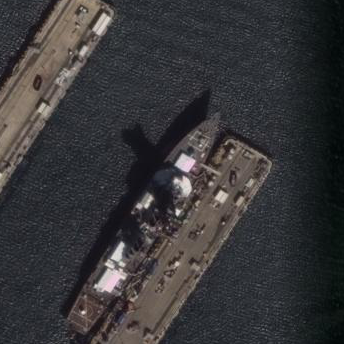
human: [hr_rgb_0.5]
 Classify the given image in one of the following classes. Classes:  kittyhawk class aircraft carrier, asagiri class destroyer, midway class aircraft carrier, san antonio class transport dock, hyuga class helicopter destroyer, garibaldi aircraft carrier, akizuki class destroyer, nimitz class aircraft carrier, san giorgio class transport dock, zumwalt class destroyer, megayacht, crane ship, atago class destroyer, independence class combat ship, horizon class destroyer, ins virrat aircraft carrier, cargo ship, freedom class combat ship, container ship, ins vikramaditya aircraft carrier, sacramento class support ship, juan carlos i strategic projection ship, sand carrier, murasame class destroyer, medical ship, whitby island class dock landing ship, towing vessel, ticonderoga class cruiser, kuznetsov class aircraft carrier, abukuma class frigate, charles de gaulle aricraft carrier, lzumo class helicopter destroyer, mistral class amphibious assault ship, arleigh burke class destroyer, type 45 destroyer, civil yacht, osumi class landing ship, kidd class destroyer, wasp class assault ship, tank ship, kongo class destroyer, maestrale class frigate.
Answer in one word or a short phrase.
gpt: Arleigh Burke class destroyer